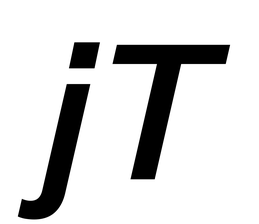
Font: InstrumentSans-Italic_SemiBold_Italic